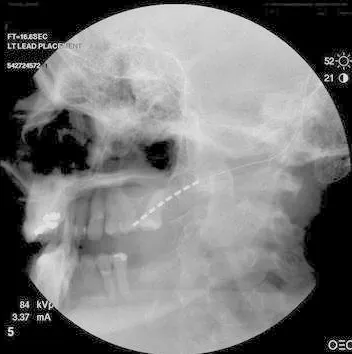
Lateral skull film demonstrating the location of the peripheral stimulation lead in relation to the left upper molars.
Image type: radiology (x_ray)